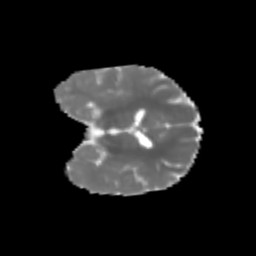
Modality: MD
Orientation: coronal
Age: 7
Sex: male
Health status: healthy